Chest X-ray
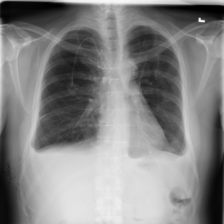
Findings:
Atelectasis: negative
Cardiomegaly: negative
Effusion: positive
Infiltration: negative
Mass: negative
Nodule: negative
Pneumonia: negative
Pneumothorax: negative
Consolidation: negative
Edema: negative
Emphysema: negative
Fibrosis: negative
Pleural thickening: negative
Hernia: negative